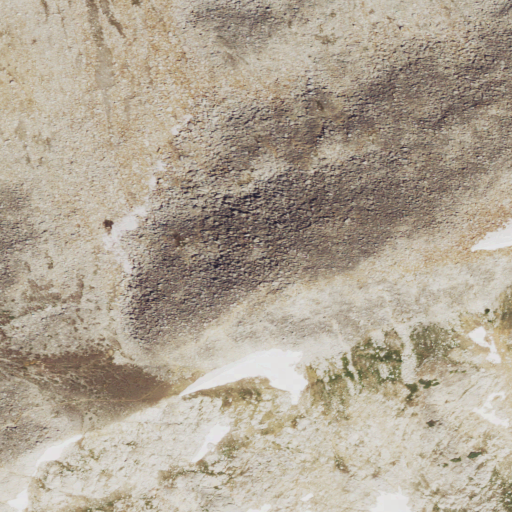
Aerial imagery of mountain in Wyoming named Medicine Bow Peak containing shrub, barren land, open water, herbaceous wetlands, and grassland